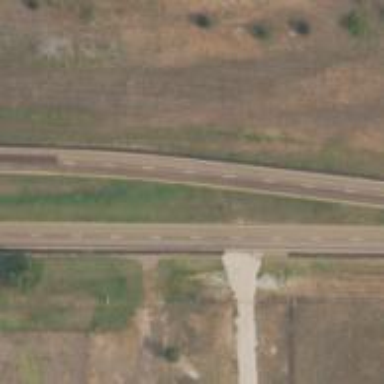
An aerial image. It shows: Secondary road with asphalt surface.